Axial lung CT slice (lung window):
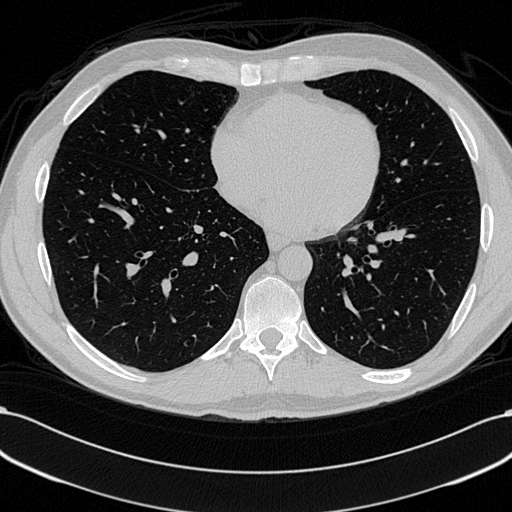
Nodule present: no